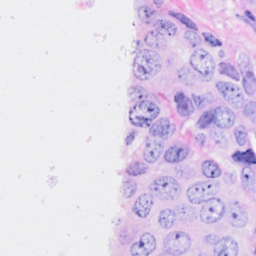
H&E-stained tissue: Breast